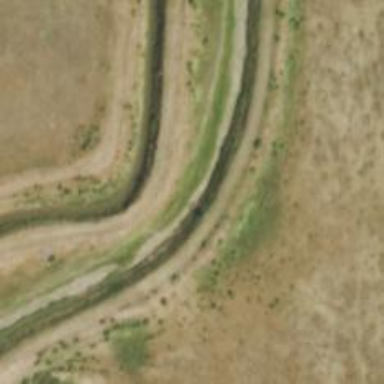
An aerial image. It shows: Irrigation canal designed for service purposes.